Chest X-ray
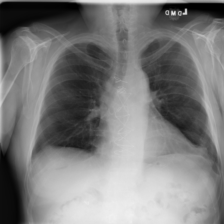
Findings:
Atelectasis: negative
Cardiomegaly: negative
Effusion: negative
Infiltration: positive
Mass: negative
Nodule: negative
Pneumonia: negative
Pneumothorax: negative
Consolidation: negative
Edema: negative
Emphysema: negative
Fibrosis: negative
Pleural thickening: negative
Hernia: negative